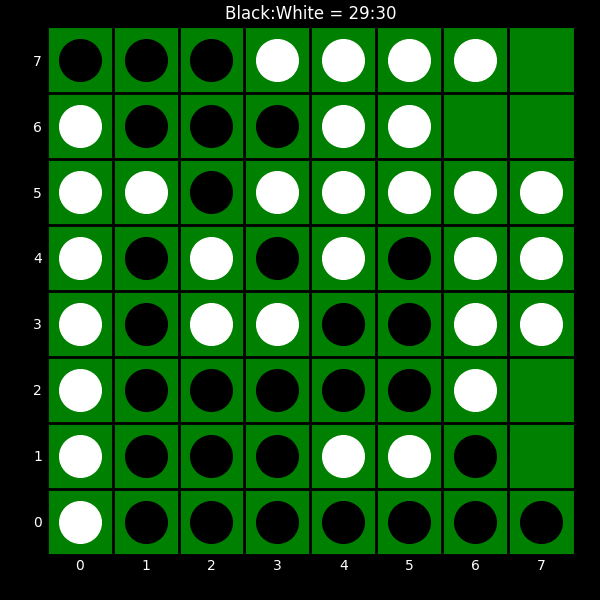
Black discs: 29
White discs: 30